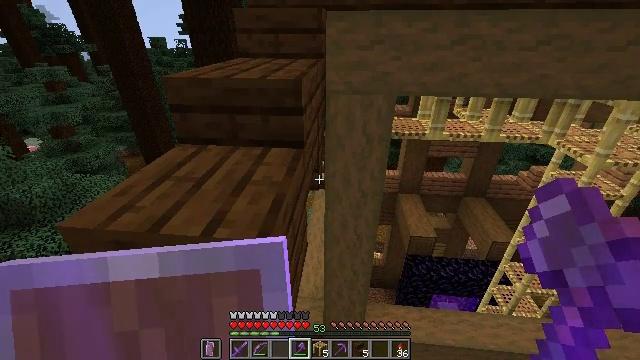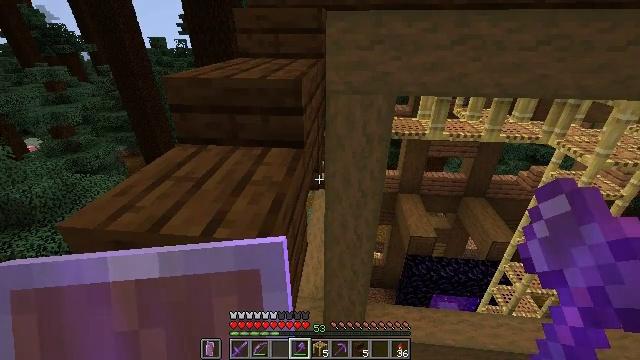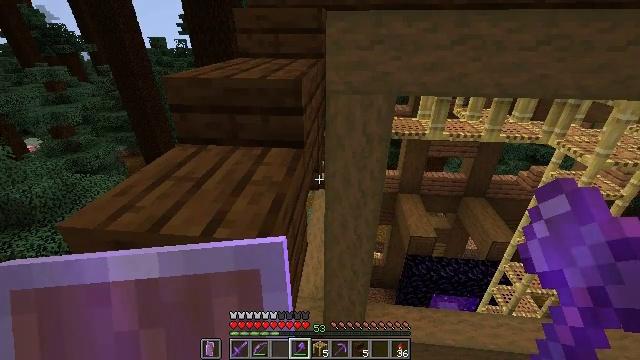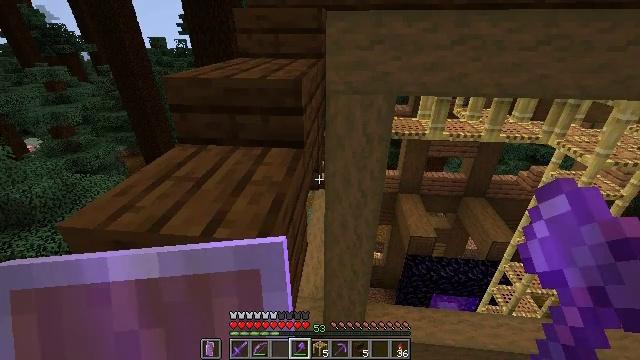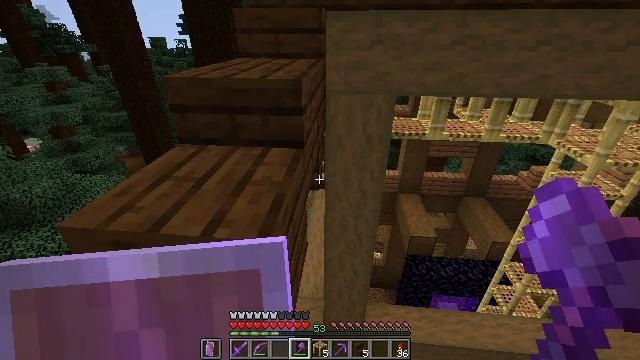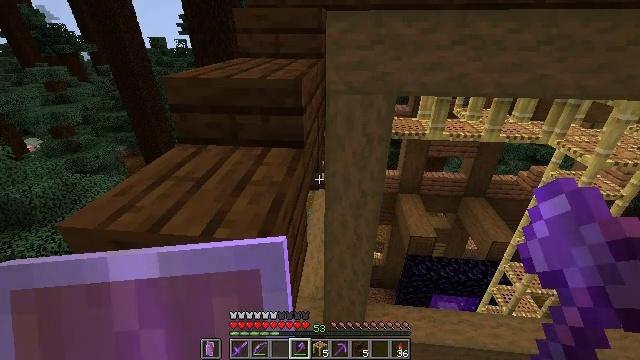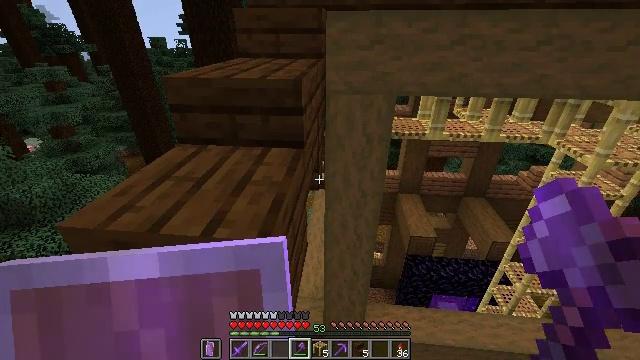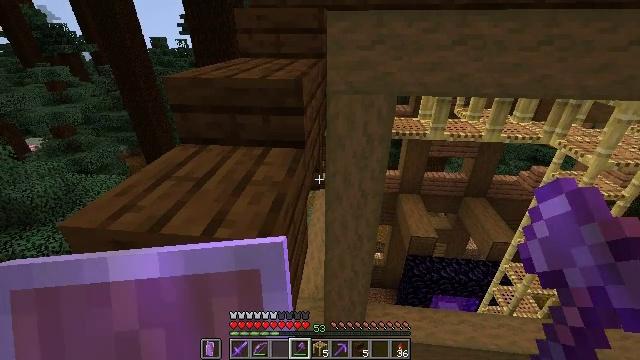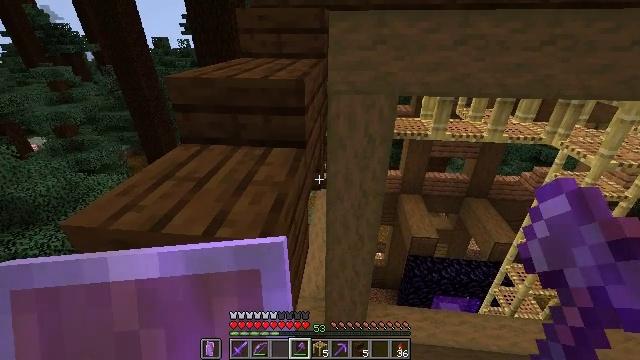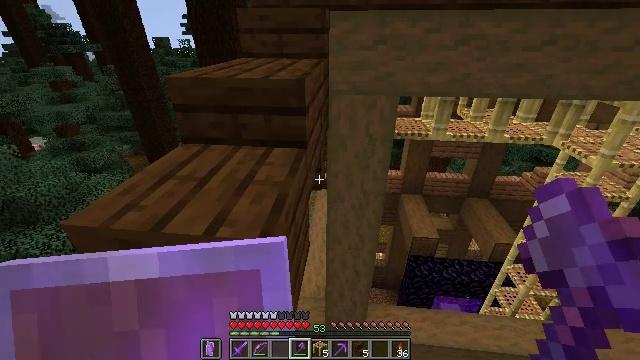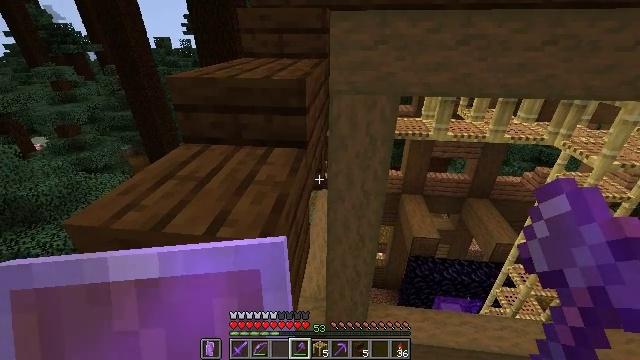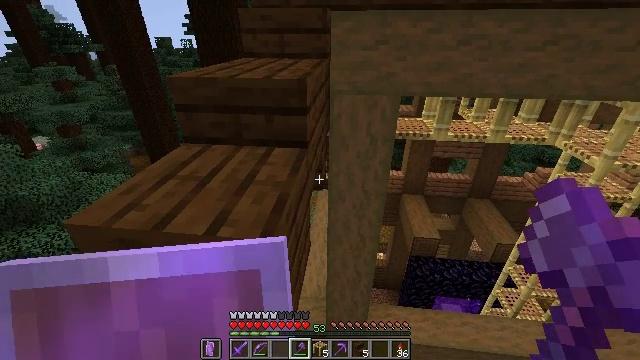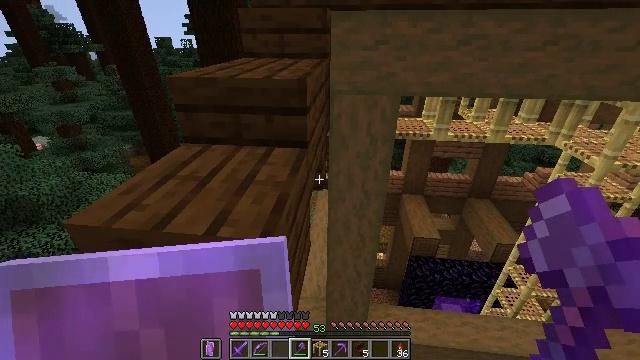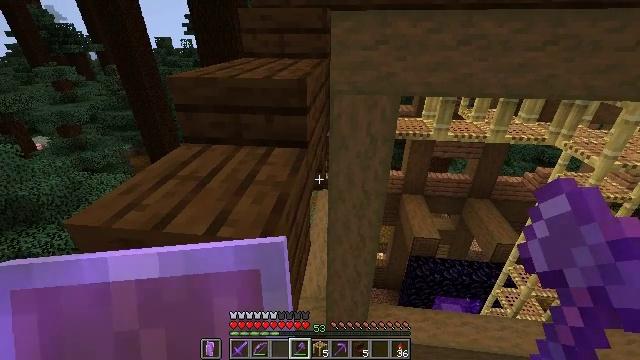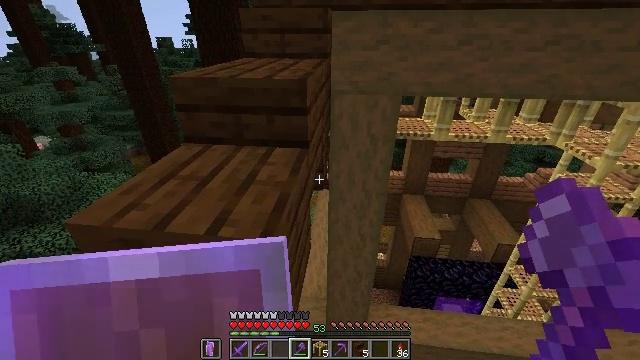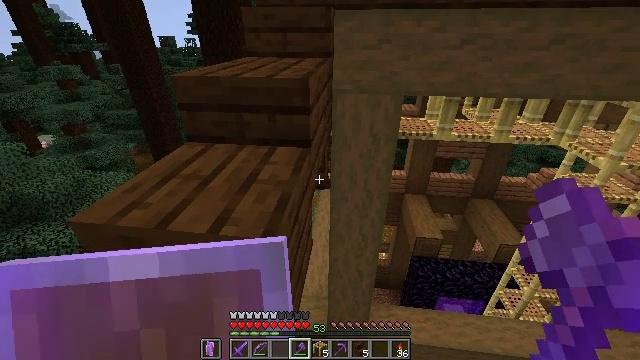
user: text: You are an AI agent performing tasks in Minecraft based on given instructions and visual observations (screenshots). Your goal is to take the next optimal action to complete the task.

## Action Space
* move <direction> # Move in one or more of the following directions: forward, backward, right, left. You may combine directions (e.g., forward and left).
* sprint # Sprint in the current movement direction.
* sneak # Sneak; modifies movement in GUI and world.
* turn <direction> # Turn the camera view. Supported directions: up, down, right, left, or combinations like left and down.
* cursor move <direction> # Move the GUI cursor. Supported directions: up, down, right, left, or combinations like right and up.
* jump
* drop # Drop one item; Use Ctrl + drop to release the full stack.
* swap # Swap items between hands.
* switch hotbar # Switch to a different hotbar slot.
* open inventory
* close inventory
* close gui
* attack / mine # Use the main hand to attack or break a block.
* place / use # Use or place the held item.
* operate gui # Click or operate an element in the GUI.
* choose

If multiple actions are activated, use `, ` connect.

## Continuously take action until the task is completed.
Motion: motion action
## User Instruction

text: Destroy the dark oak slab to recycle it.
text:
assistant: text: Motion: sneak
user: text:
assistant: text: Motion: sneak
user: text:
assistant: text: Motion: sneak
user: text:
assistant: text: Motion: sneak
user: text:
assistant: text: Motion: sneak
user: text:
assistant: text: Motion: sneak
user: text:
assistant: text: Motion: sneak
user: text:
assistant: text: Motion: sneak
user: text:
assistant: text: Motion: sneak
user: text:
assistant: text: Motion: sneak
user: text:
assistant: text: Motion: sneak
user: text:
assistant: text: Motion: sneak
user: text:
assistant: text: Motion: sneak
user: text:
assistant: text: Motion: sneak
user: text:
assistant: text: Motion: sneak
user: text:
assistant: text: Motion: sneak
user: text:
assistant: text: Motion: sneak
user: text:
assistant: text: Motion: sneak
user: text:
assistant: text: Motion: sneak
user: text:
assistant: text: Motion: sneak
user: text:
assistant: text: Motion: sneak
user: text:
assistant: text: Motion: sneak
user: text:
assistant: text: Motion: sneak
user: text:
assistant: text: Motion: sneak
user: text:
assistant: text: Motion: sneak
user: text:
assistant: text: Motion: sneak
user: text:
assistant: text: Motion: sneak
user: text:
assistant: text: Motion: sneak
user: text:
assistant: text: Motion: sneak
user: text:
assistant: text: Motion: sneak